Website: slack
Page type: payment
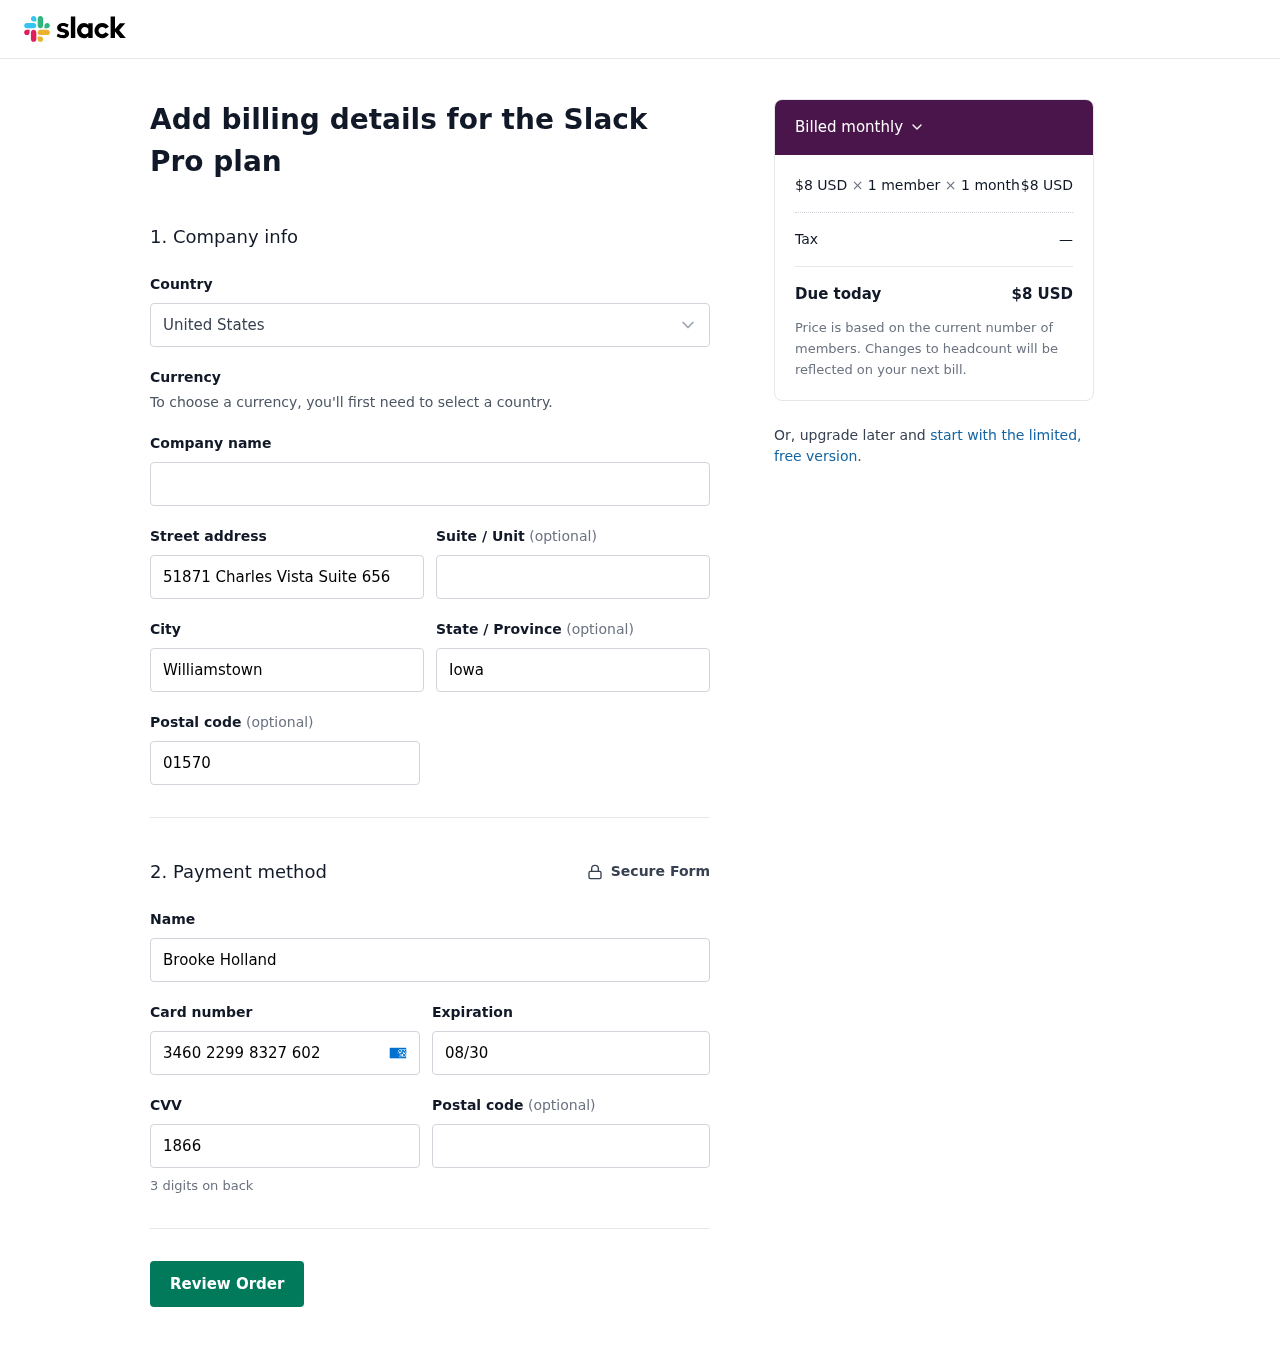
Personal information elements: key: PII_COUNTRY
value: United States
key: PII_STREET
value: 51871 Charles Vista Suite 656
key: PII_CITY
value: Williamstown
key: PII_STATE
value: Iowa
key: PII_POSTCODE
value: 01570
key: PII_FULLNAME
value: Brooke Holland
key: PII_CARD_NUMBER
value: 3460 2299 8327 602
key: PII_CARD_EXPIRY
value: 08/30
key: PII_CARD_CVV
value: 1866
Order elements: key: ORDER_PRICE_PER_MEMBER
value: $8 USD
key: ORDER_NUM_MEMBERS
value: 1 member
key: ORDER_NUM_MONTHS
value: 1 month
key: ORDER_SUBTOTAL
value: $8 USD
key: ORDER_TAX
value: —
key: ORDER_TOTAL
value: $8 USD